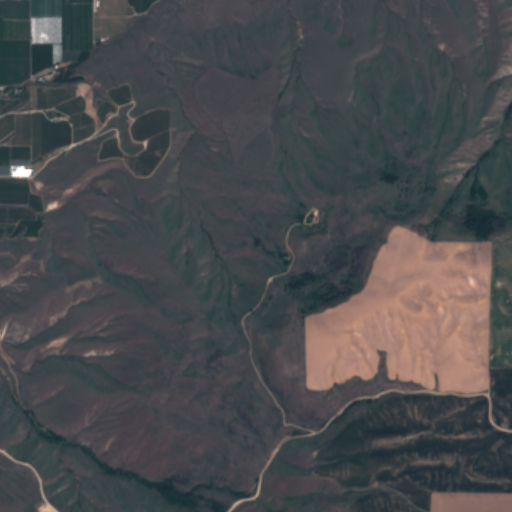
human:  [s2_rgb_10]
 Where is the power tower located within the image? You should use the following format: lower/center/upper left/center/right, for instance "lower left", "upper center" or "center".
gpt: The power tower is located in the lower right of the image.
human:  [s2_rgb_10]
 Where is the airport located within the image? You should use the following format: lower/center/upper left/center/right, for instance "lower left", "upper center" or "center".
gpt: There is no airport in the image.